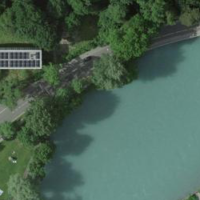
EUNIS habitat code: 53
Species observed at this site:
Tachymarptis melba
Hippocrepis emerus
Euonymus europaeus
Anas platyrhynchos
Euphorbia lathyris
Columba livia
Fringilla coelebs
Columba palumbus